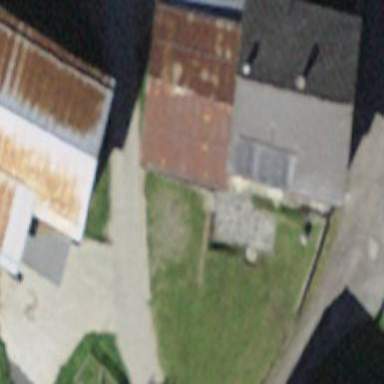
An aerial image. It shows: Shed.